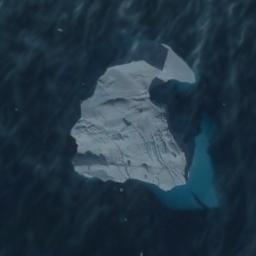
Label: sea_ice